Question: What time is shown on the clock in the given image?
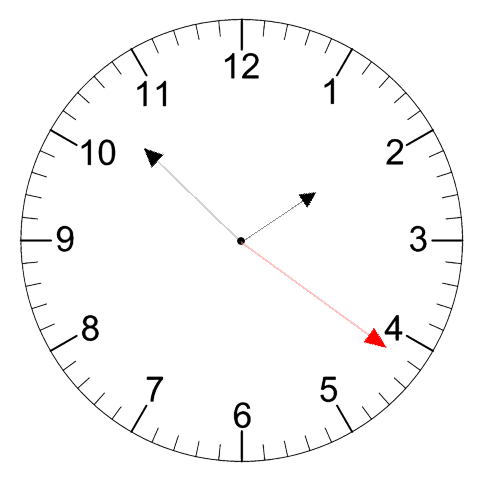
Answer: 01:52:21